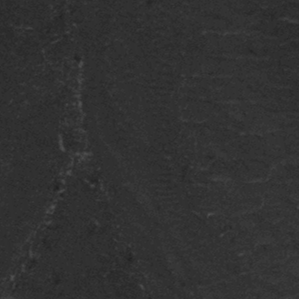
Label: frost